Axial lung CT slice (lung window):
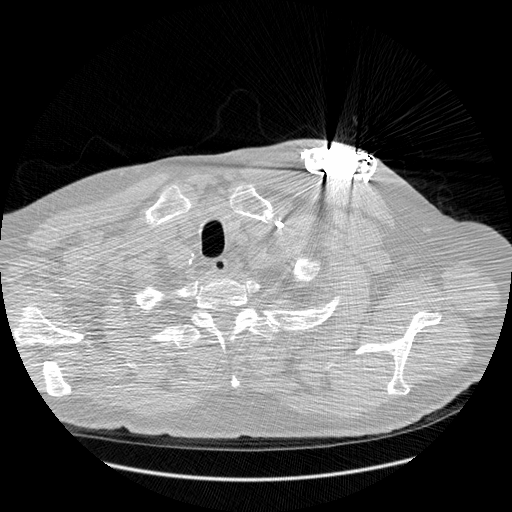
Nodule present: no